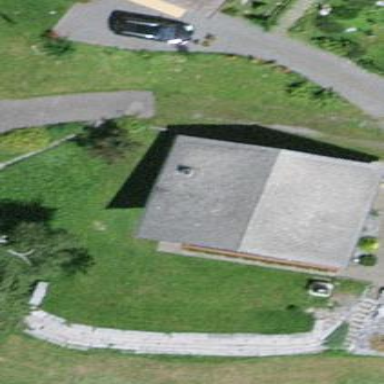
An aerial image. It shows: Simple and straightforward house.